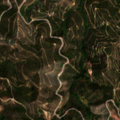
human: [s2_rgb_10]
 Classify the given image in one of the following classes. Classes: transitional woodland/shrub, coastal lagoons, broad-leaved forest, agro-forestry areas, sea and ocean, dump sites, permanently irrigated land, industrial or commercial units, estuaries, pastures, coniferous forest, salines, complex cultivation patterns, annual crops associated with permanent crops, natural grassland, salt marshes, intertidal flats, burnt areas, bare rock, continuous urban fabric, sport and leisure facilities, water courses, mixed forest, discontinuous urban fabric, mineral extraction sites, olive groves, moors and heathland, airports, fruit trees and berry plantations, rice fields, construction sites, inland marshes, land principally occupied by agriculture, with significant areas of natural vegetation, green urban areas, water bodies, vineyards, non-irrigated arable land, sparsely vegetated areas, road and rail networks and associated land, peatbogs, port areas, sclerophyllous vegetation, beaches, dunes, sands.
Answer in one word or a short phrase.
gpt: broad-leaved forest, sclerophyllous vegetation